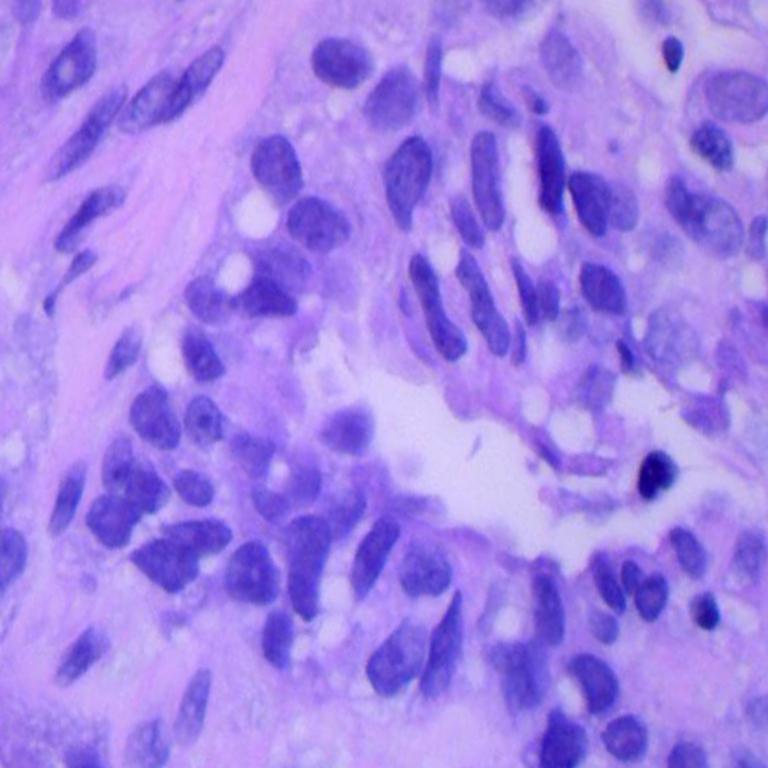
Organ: lung
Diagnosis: adenocarcinomas